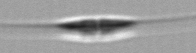
Label: Cylindrotheca